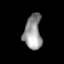
Tissue: lung
Cell type: T cells
Senescence score: 0.2349
Nuclear area (px): 601
Mean DAPI intensity: 149.26